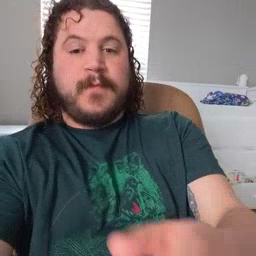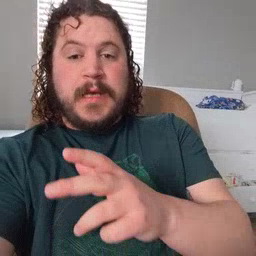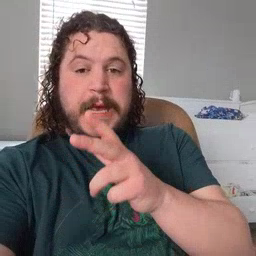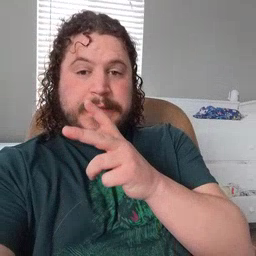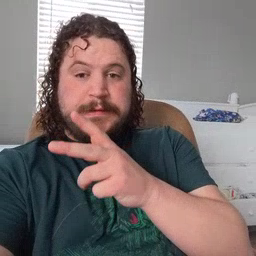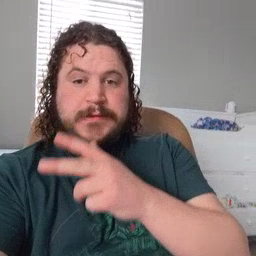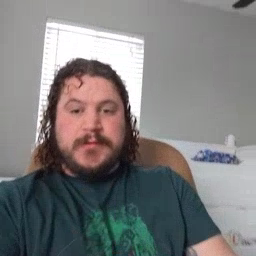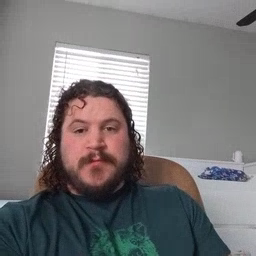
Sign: hen